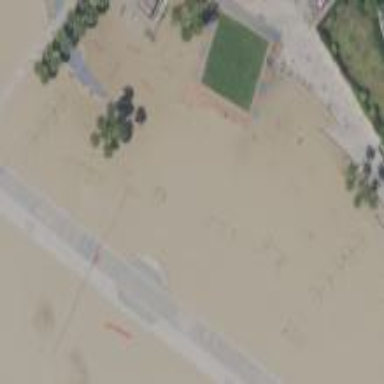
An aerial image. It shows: Playground with sand surface.